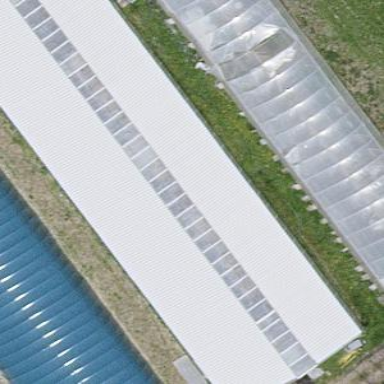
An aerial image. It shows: Greenhouse.